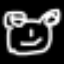
Label: frog